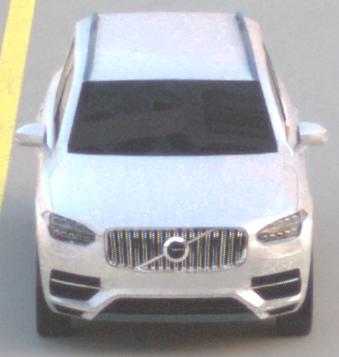
Make: Volvo
Model: XC90 B5
Detailed model: XC90 (L)
Model produced from: 2019/08
Model produced until: 2020/04
Doors: 5
Color: white
Road condition: dry road
Daytime: sunrise or sunset
Contrast: low contrast